Interaction volume radius: 10 \u00c5
Interaction volume height: 15 \u00c5
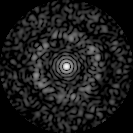
Disorder parameter: 0.8422